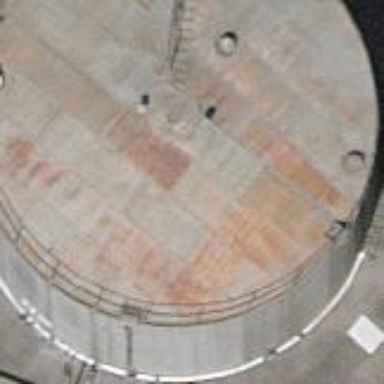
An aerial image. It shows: Industrial building housing storage tank.